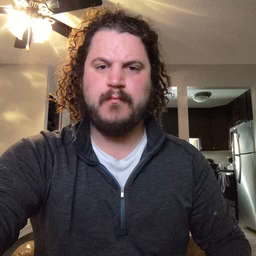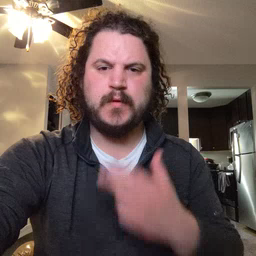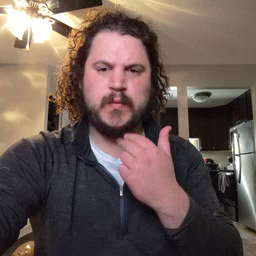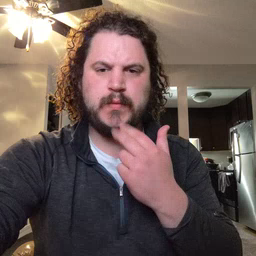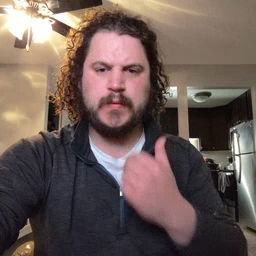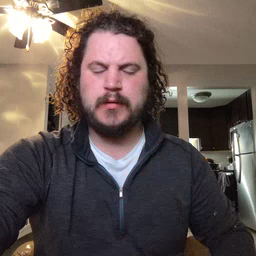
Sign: cute